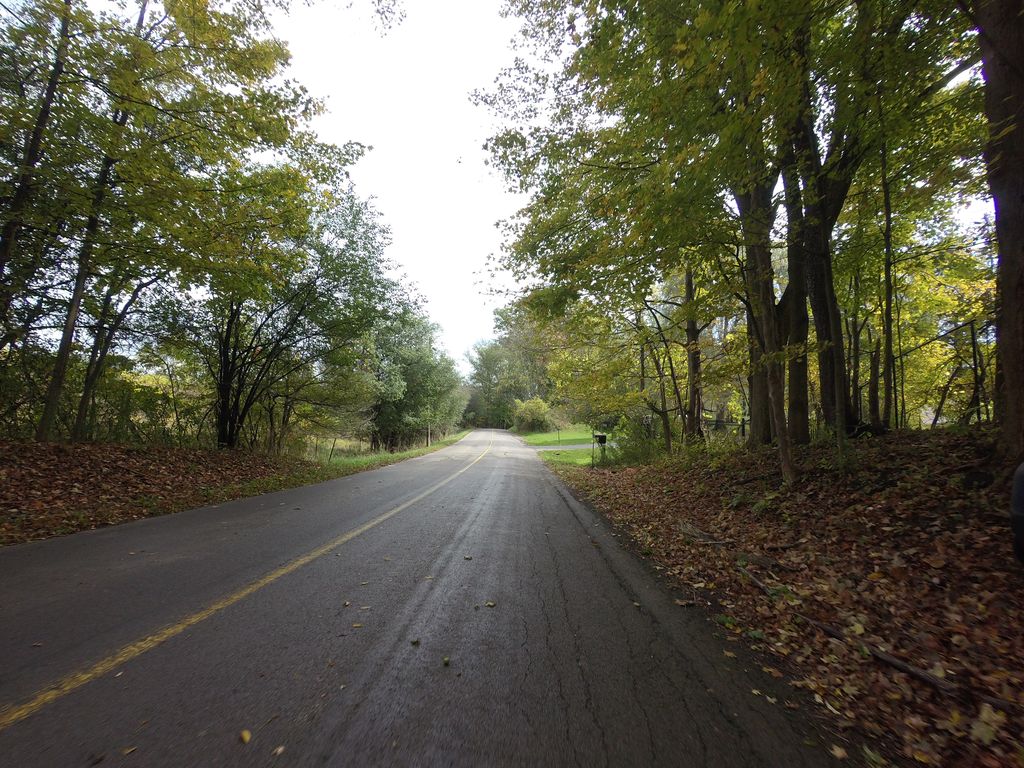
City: hamilton